Interaction volume radius: 10 \u00c5
Interaction volume height: 10 \u00c5
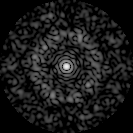
Disorder parameter: 0.8142